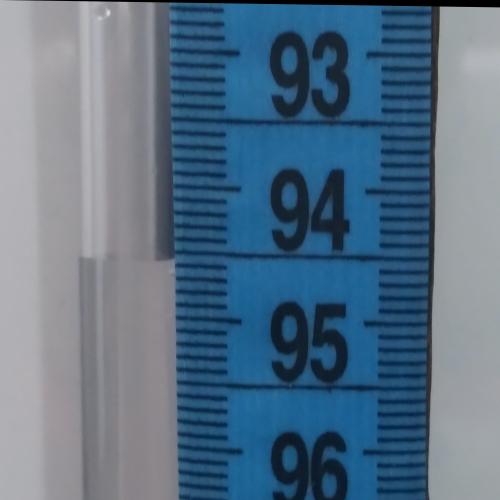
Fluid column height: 94.6 cm